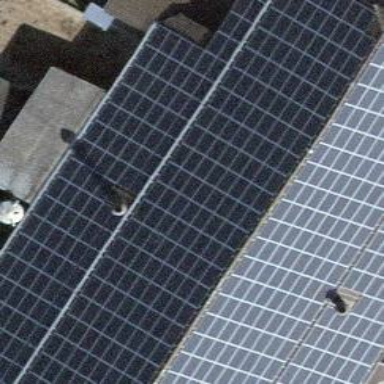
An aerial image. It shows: Solar power generator.